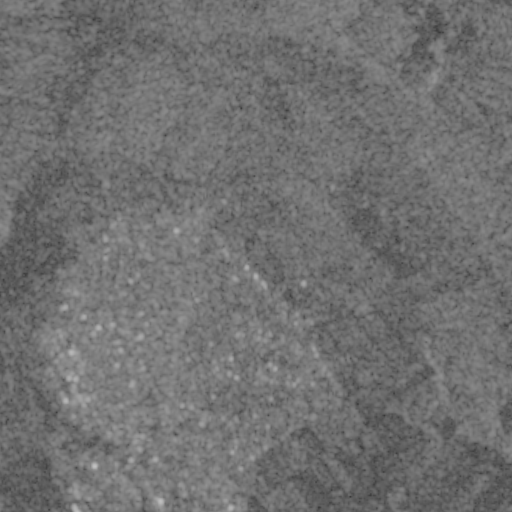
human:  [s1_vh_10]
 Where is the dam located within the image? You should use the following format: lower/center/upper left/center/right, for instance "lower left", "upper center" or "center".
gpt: The dam is located in the lower right of the image.
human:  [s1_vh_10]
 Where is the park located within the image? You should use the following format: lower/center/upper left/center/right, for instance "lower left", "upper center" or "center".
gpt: The park is located in the lower left of the image.
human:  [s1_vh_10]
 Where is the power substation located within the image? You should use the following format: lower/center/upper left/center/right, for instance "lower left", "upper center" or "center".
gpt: The power substation is located in the center of the image.
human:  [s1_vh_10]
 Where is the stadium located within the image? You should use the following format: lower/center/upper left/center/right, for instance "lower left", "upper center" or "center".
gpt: The stadium is located in the lower left of the image.
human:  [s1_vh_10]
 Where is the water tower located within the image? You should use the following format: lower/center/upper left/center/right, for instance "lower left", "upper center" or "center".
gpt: The water tower is located in the lower left of the image.
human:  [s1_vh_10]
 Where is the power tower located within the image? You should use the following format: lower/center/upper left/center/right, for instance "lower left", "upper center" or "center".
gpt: There is no power tower in the image.

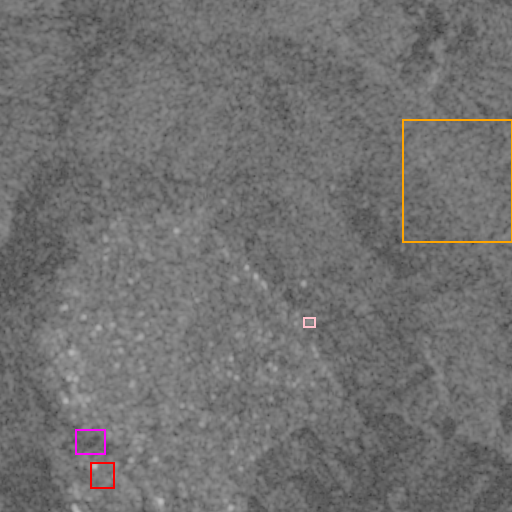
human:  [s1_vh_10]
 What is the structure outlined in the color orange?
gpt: The structure outlined in orange is a crop field.
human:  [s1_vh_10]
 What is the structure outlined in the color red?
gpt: The structure outlined in red is a park.
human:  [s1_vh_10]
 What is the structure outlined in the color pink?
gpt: The structure outlined in pink is a power substation.
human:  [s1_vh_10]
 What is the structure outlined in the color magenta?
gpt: The structure outlined in magenta is a stadium.
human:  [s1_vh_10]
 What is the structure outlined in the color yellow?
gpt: There is no yellow outline.